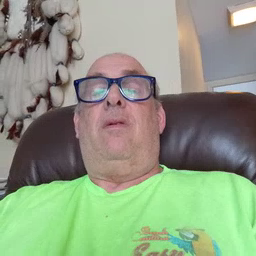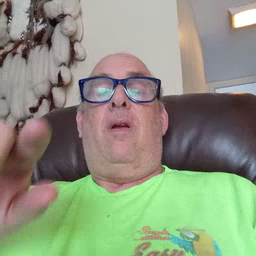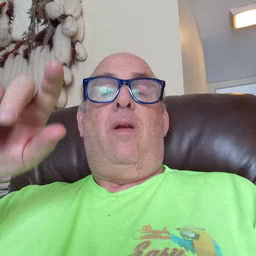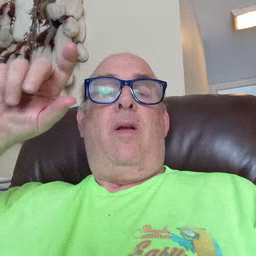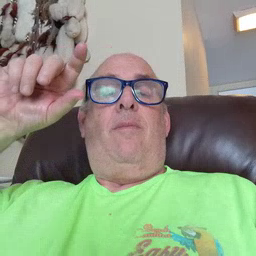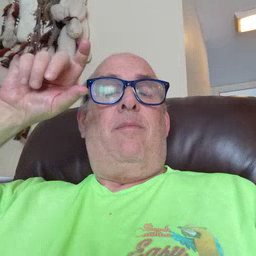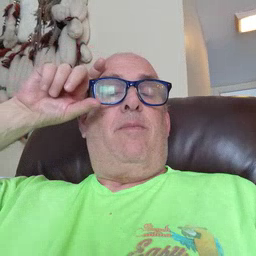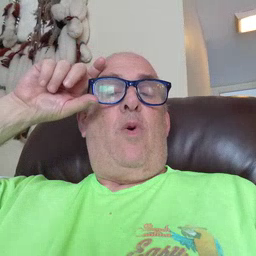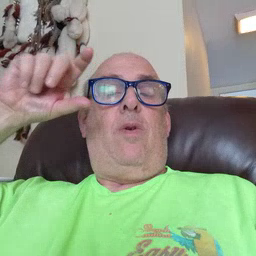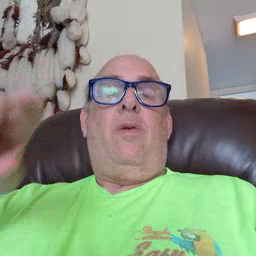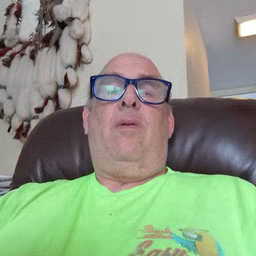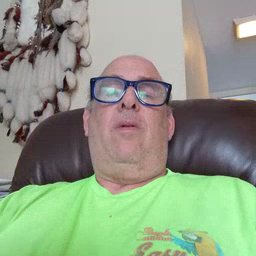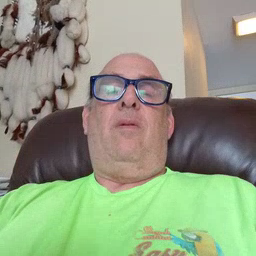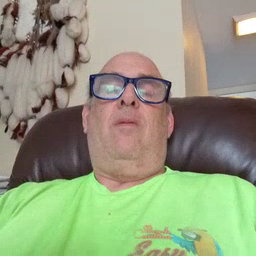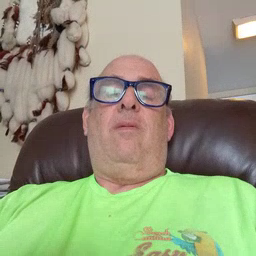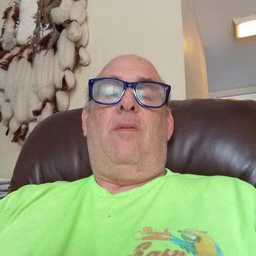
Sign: moon